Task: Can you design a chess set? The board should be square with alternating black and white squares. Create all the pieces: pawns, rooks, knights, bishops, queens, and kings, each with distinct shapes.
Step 2751:
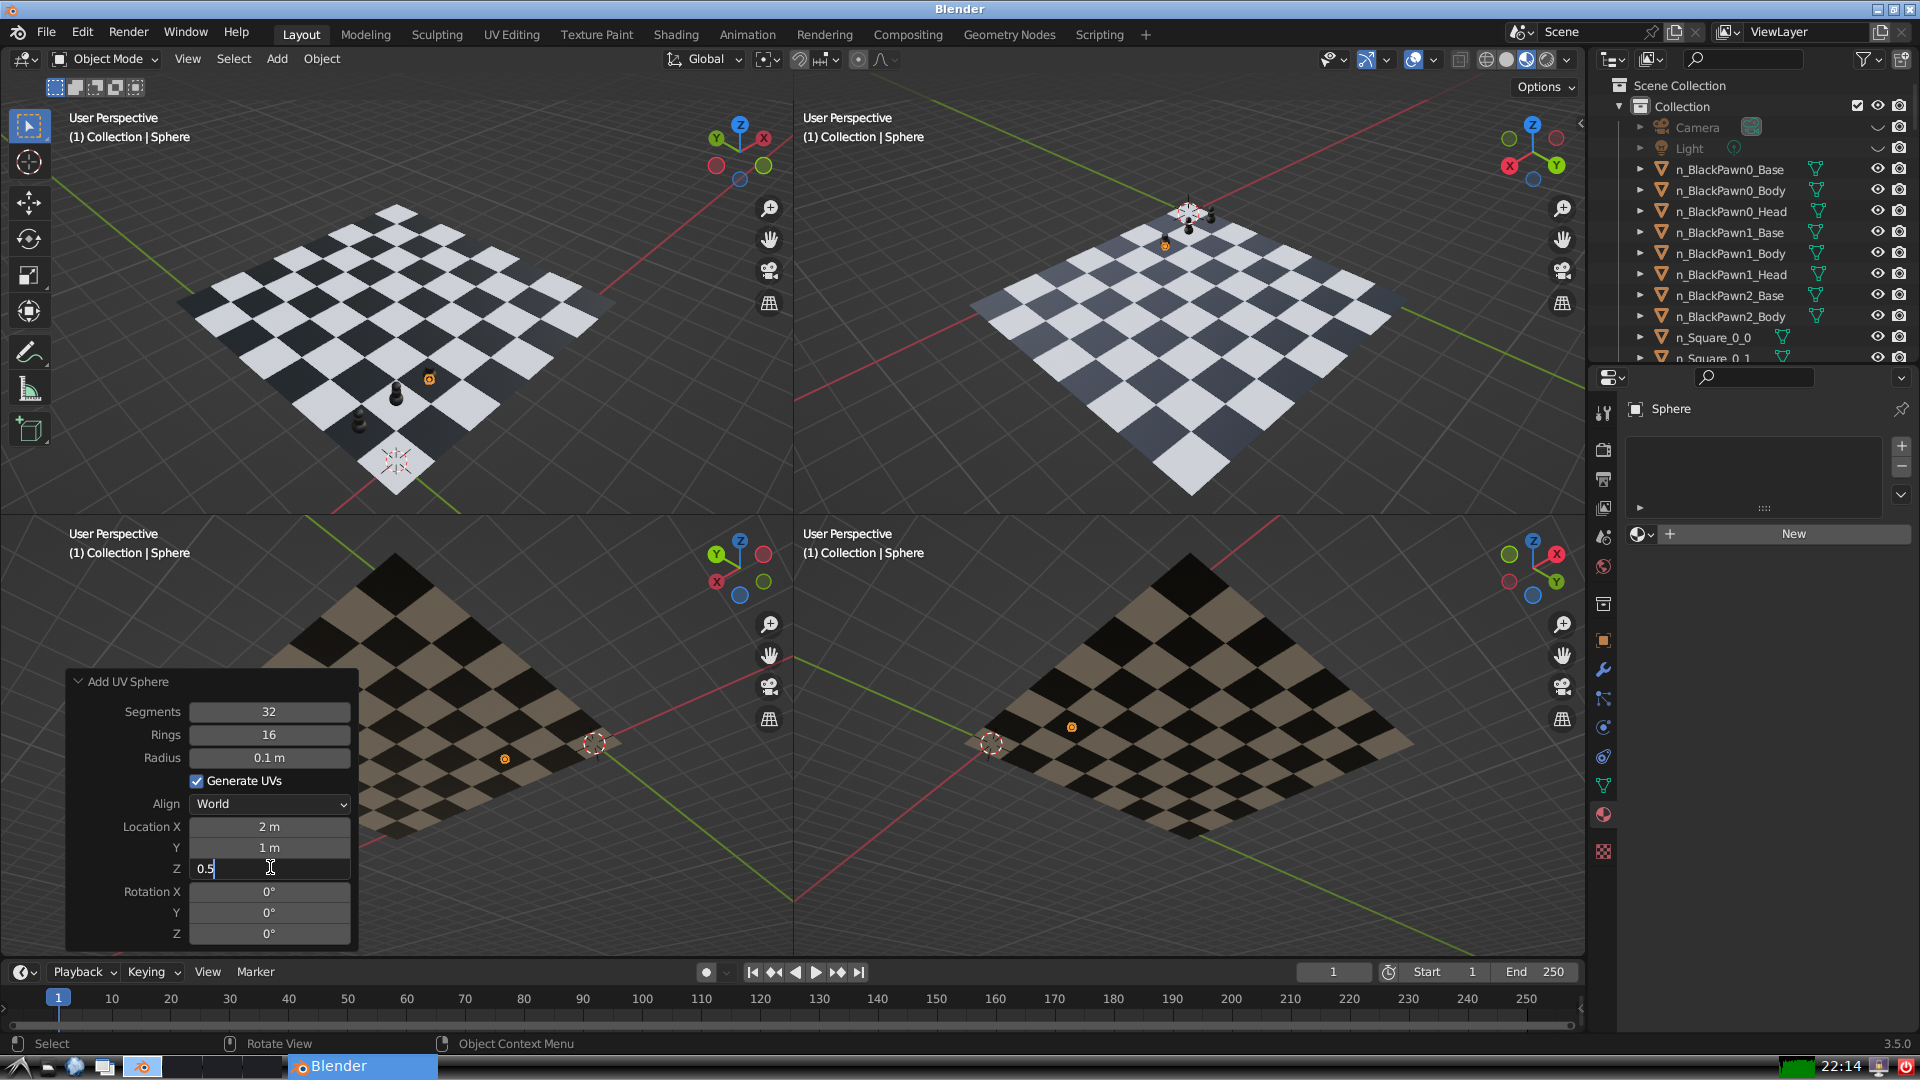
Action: {"key_press": ['Return']}